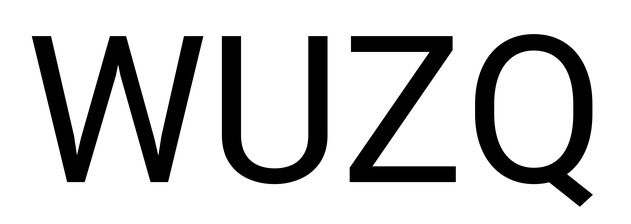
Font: Roboto_Regular